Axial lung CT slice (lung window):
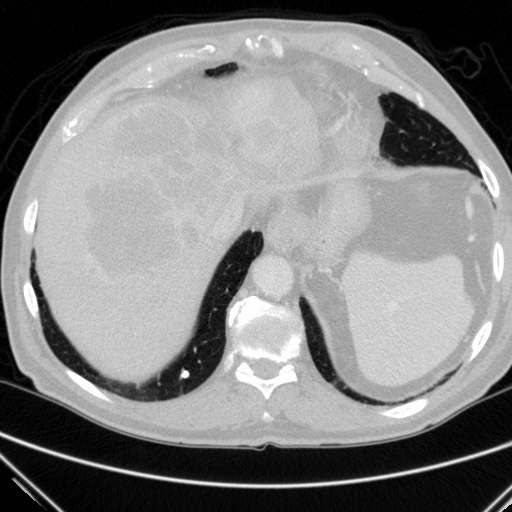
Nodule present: yes
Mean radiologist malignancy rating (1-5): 1.667